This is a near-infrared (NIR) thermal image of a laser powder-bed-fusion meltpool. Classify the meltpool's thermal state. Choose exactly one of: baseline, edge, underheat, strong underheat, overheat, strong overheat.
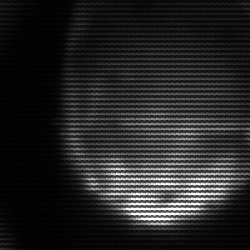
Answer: edge